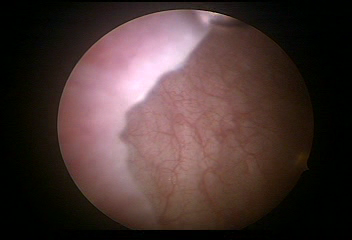
Modality: WLC
Class: Normal mucosa
Bladder cancer association: No